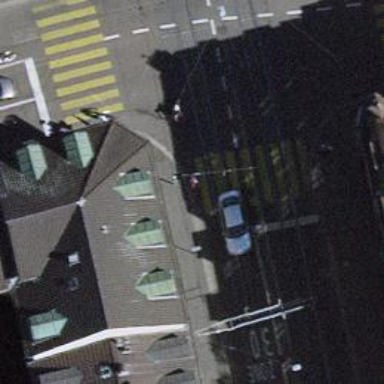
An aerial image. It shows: Crossing for trams on the railway.